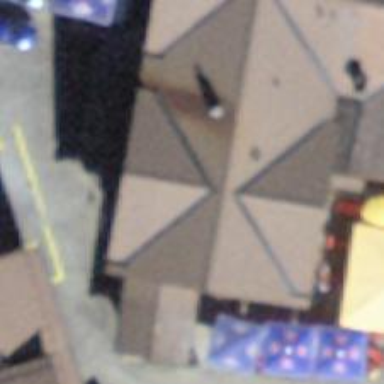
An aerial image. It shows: Restaurant.